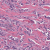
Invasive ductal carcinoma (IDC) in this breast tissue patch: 1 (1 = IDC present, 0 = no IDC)